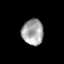
Tissue: skin
Cell type: Epithelial cells
Senescence score: 0.2756
Nuclear area (px): 545
Mean DAPI intensity: 163.349